Question: I made a landing interface in Java using NetBeans. I want to set when the textfield input format does not meet the requirements, then Red tips occur, how to achieve this? I know it is related to focus event, but I do not know the details

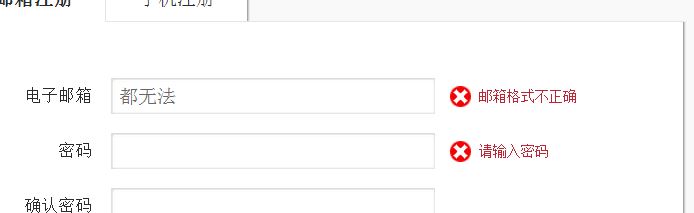
Answer: I suggest that use ActionEvent and ActionListener for textfield.
then use textfield.getText() to get String data.
you can now examine the String's content by separate it.
If you wanna check the format is a number or not, just use NumberFormatException.
<URL>
after that,
you want a red warning tip, use label with color red, and .setVisible(boolean) to control it shows or not.